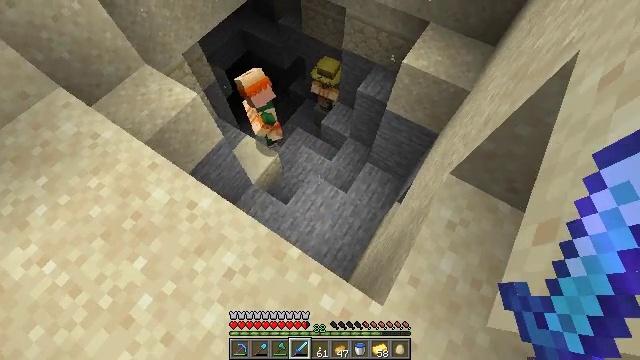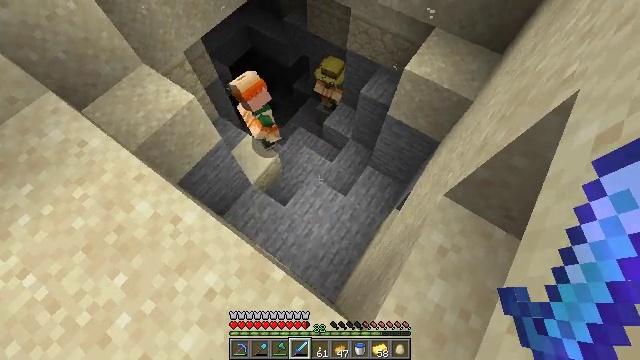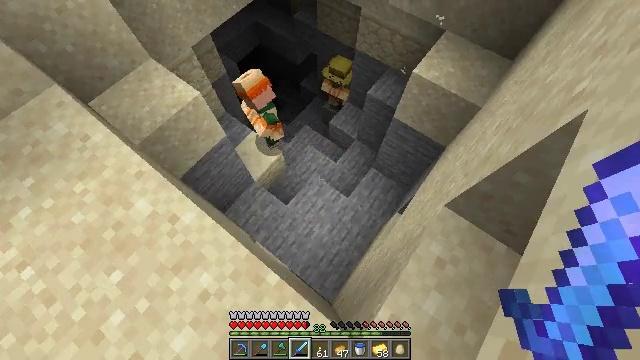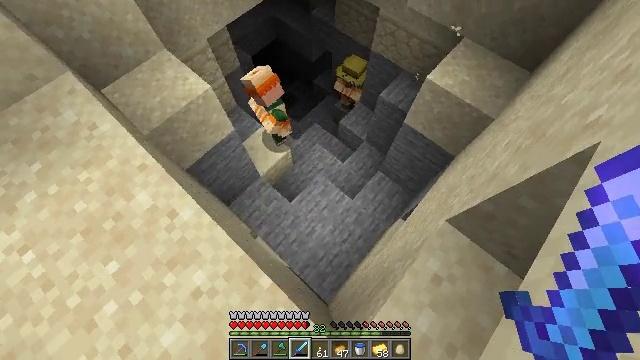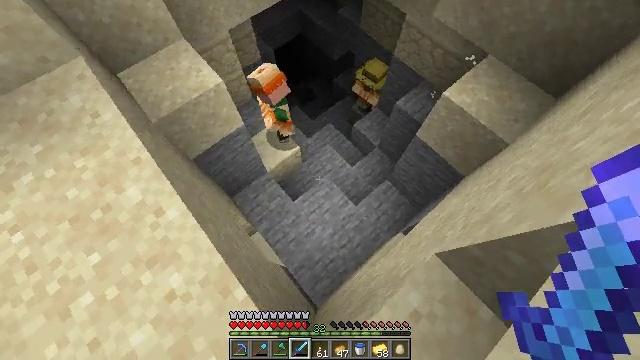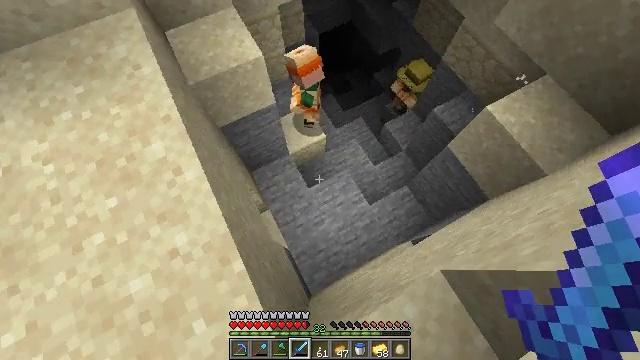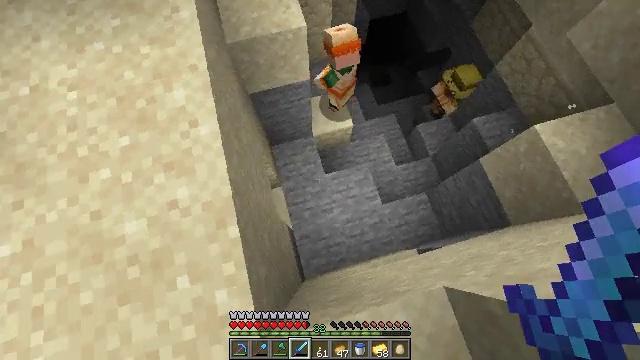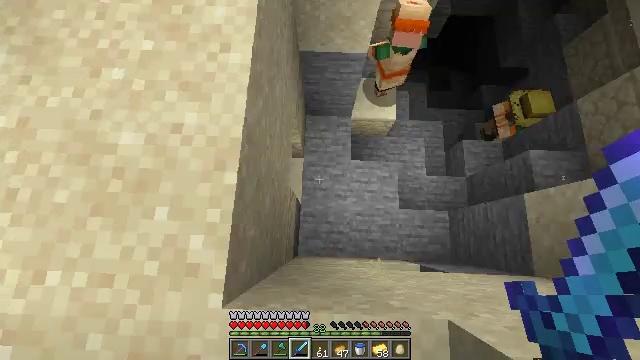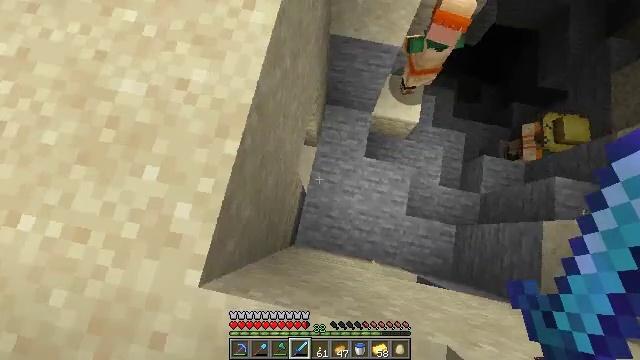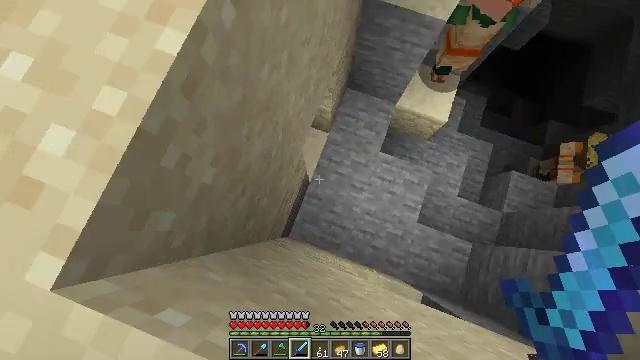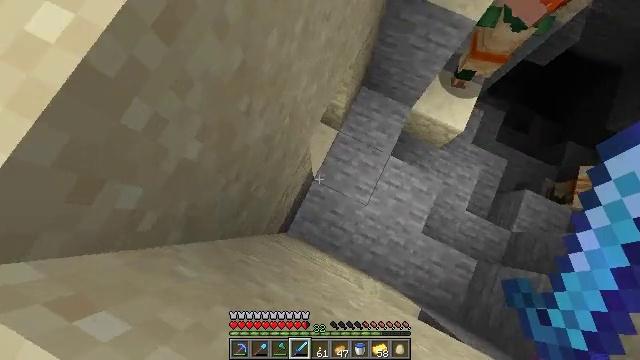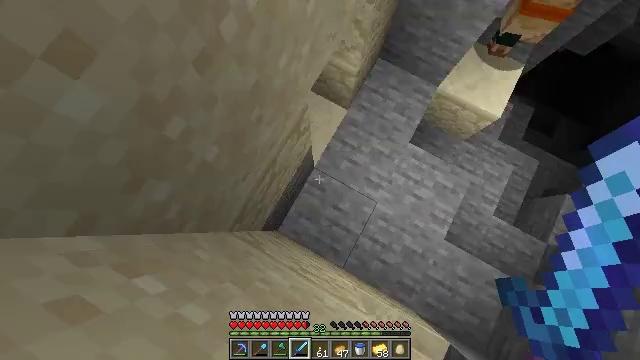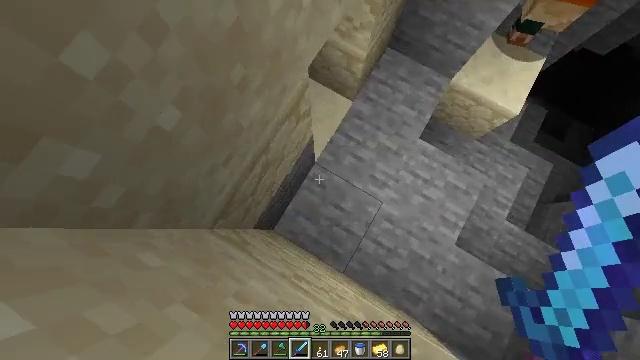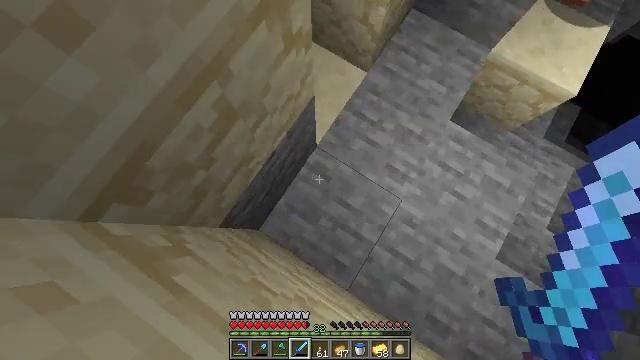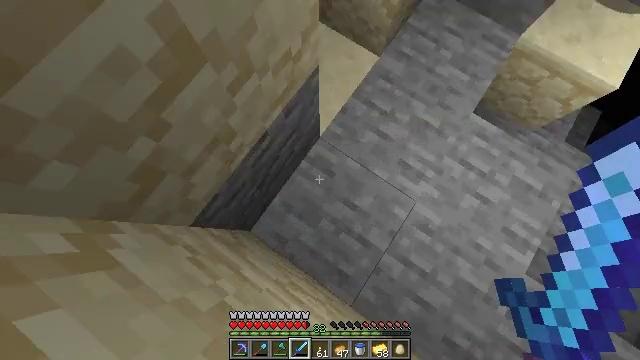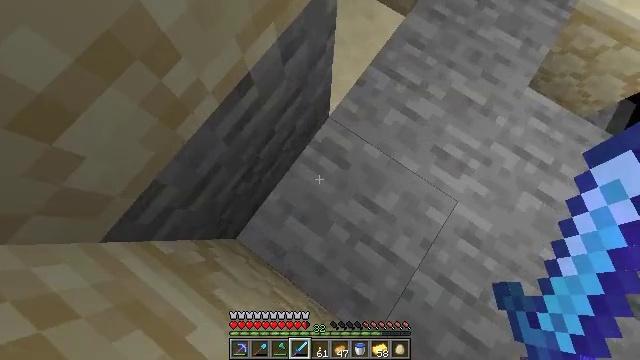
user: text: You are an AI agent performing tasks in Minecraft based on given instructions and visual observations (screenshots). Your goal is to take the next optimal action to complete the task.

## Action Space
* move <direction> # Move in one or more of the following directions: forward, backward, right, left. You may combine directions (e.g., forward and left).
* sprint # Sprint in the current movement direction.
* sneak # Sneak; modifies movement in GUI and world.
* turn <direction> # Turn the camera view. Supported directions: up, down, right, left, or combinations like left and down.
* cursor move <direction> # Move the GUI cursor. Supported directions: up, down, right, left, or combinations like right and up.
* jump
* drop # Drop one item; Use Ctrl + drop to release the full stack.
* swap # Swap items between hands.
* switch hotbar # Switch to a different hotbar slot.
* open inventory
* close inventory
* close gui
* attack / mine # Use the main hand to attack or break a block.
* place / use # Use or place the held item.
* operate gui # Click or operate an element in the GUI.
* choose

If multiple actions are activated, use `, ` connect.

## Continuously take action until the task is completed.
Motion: motion action
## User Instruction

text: Break the sandstone to collect.
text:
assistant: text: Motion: move right, turn left
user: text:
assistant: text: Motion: move right, turn left
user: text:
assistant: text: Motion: move right, turn left
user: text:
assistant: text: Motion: turn left
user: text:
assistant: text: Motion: turn left and down
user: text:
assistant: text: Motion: turn left and down
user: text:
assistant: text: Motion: turn left and down
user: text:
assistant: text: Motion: turn left and down
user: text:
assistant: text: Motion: turn left
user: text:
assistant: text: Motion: turn left
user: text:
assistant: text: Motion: turn left
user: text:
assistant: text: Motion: turn left
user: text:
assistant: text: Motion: move left, turn left
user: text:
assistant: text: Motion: move left, turn left
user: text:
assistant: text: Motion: move left
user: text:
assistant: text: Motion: move left
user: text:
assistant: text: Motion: move left, turn up
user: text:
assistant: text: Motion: turn up
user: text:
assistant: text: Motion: turn right and up
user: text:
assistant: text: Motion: turn right and up
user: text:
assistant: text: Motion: turn right and up
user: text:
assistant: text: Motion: turn right and up
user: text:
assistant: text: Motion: turn right and up
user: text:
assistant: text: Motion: turn right and up
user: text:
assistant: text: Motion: turn right and up
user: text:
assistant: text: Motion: turn right and up
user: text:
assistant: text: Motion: turn right and up
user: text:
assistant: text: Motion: move forward, turn up
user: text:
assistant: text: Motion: move forward, turn left and up
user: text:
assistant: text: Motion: move forward, turn left and up